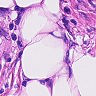
Metastatic tissue present: yes